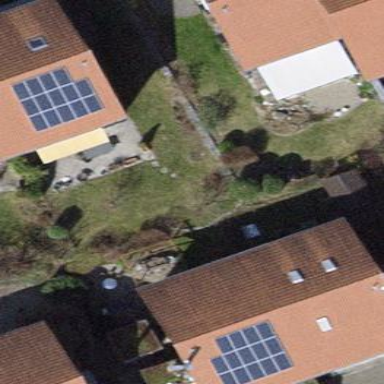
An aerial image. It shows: Semidetached house with gabled roof.